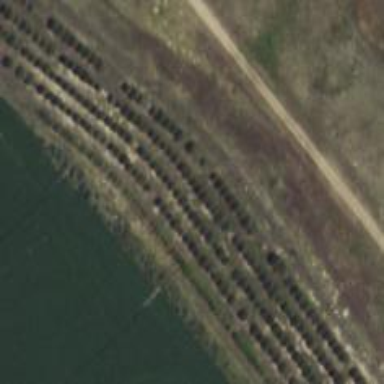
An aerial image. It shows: Row of trees in natural setting.